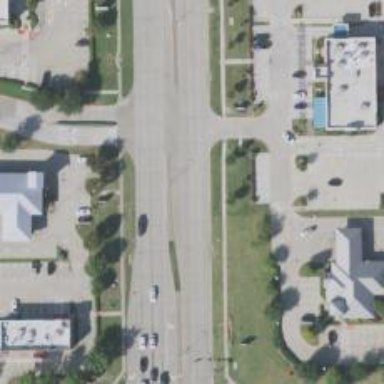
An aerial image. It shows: Secondary road.